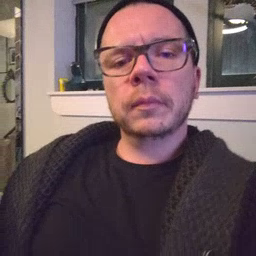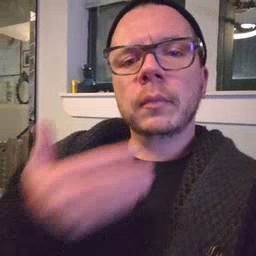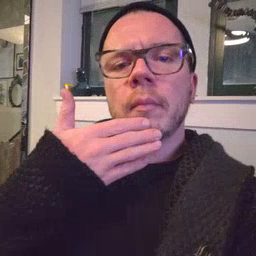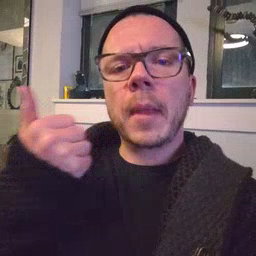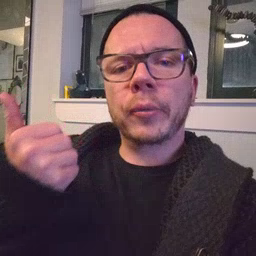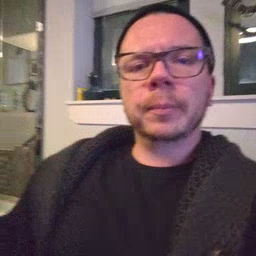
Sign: better